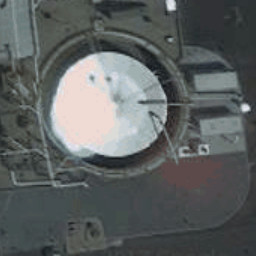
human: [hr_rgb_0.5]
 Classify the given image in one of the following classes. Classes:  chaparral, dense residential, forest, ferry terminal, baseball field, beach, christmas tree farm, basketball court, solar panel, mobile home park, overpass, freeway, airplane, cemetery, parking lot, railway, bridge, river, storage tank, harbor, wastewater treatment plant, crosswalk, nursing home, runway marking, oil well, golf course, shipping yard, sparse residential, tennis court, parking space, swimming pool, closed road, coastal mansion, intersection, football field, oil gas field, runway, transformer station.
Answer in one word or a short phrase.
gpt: wastewater treatment plant